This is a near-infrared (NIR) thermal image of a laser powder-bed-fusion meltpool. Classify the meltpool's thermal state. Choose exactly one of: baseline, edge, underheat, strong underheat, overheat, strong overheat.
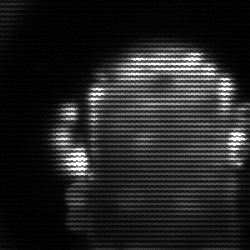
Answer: baseline